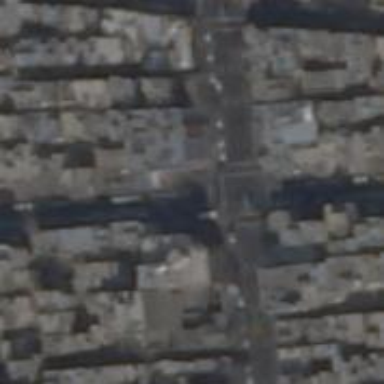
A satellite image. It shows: Marked road crossing.